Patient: sex F, age 44
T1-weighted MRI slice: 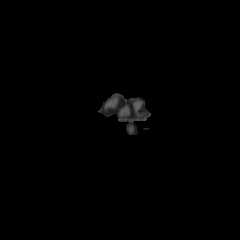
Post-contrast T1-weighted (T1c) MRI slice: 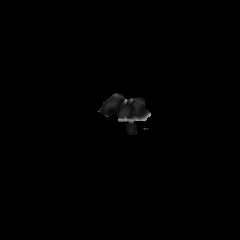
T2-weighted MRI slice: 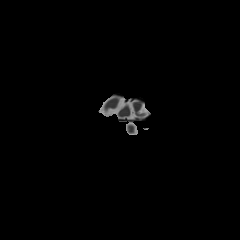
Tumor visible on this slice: no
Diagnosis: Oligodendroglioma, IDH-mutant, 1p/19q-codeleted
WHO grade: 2